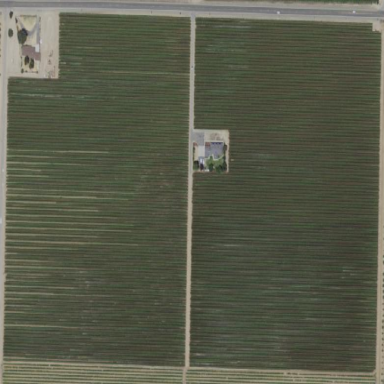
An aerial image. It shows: Vineyard growing grapes.